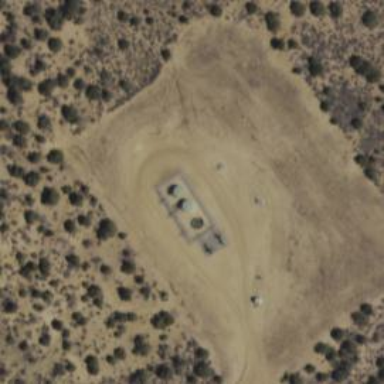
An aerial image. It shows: Storage tank with man-made structure.